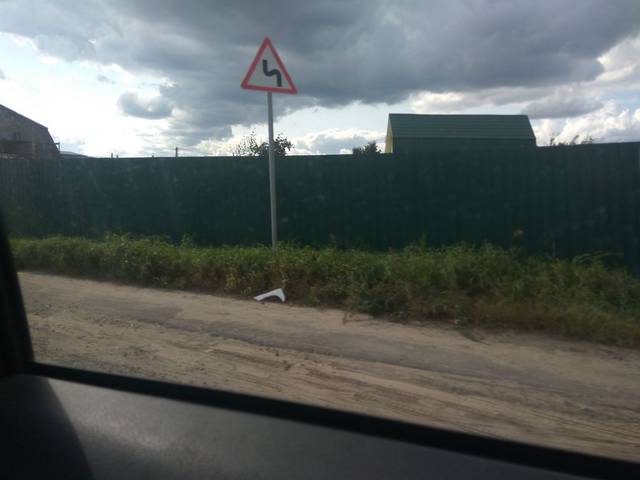
Region: Russia
Coordinates: 55.549, 38.234